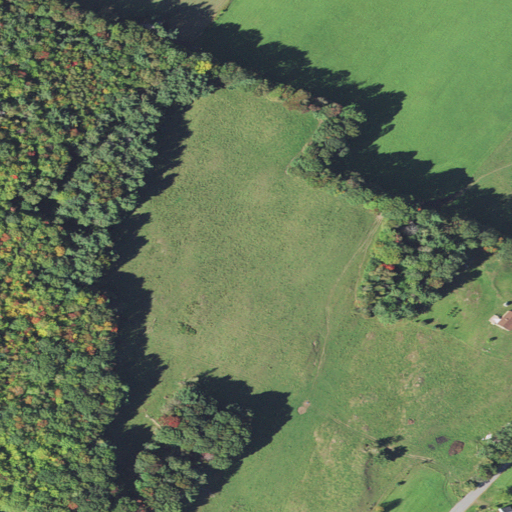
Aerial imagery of mountain in New Hampshire named Parker Hill containing pasture, deciduous forest, mixed forest, open development, and low intensity development